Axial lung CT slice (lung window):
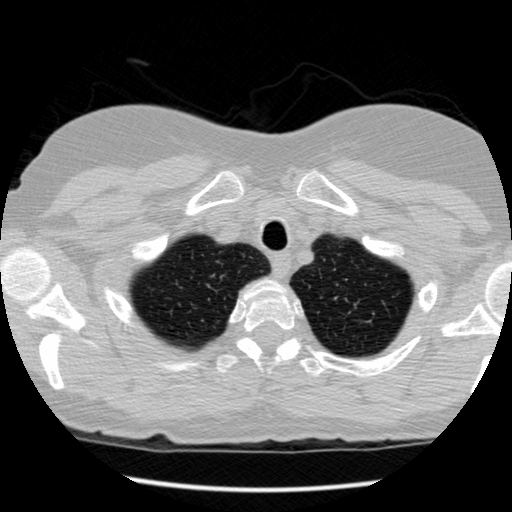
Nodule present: no